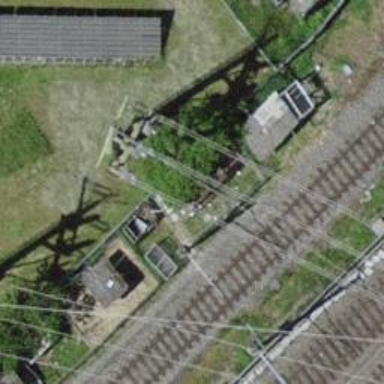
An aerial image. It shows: Power line in the image.